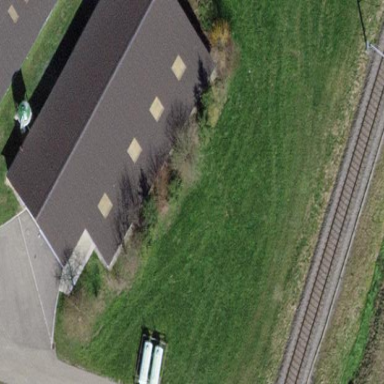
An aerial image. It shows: Farm auxiliary building.